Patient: sex F, age 31
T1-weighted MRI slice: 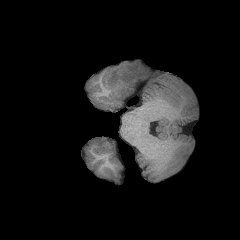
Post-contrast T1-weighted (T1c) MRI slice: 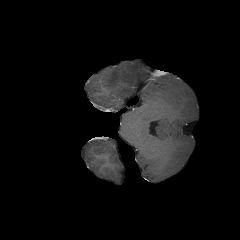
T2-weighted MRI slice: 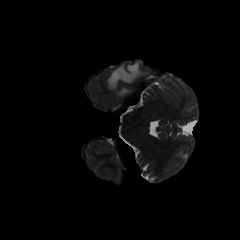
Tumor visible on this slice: yes
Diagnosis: Glioblastoma, IDH-wildtype
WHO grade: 4